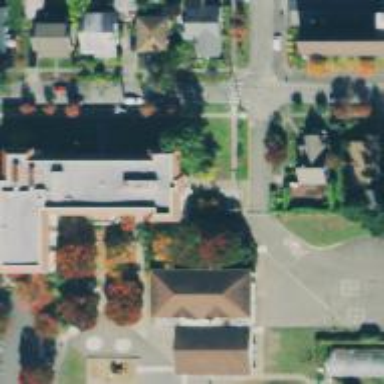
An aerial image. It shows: School.